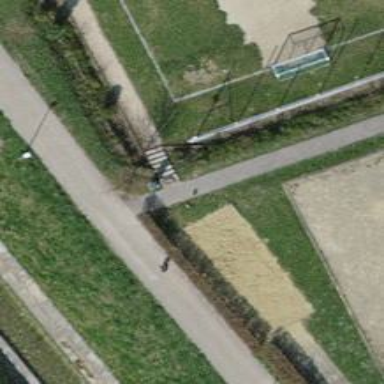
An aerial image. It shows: Steps with gravel surface.